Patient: sex F, age 54
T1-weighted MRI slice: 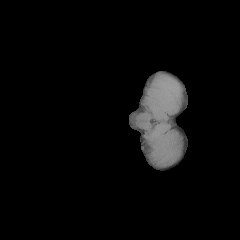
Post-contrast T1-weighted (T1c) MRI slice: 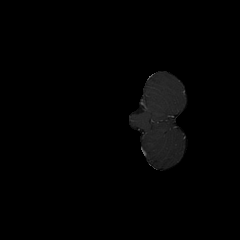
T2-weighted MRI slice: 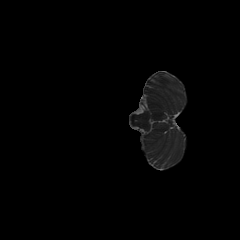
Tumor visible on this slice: no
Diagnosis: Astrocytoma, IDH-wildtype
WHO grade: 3